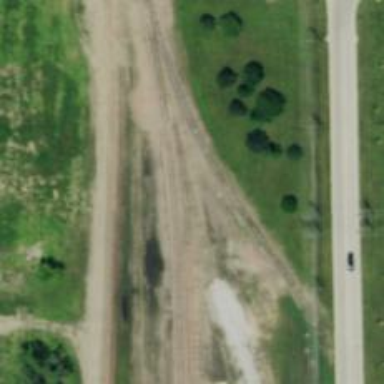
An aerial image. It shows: Rail spur service.